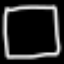
Label: square